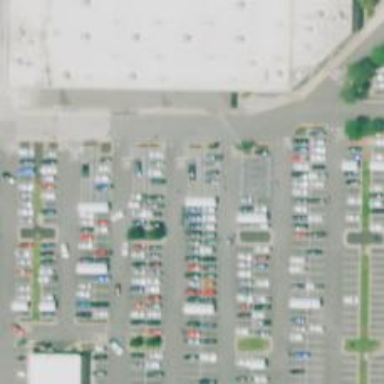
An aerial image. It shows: Parking space is available.